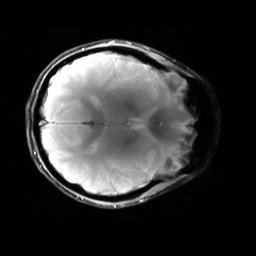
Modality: T2starw
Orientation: axial
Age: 20
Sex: female
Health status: healthy
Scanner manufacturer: siemens
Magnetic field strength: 3 T
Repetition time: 0.7 s
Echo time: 0.02 s